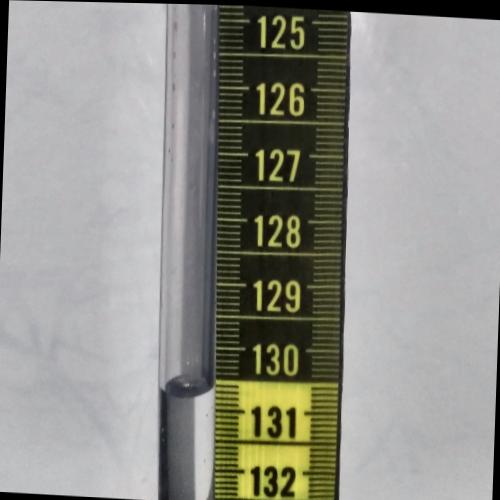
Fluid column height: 130.7 cm